Question: I have a PowerPivot table for which I need to be able to determine how long an item was in an Error state. My data set looks something like this:

What I need to be able to do is to look at the values in the ID and State columns, and see if the value in the previous row is ERROR in the State column, and the same in the ID column. If it is, I then need to calculate the difference between the Changed Date values in those two rows.
So, for example, when I got to row 4, I would see that the value in the State column for Row 3, the previous row, is ERROR, and that the value in the ID column in the previous row is the same as the current row, so I would then calculate the difference between the Changed Date values in Row 3 and Row 4 (I don't care about the values in any of the other columns for this particular requirement).
Is there a way to do this in PowerPivot? I've done a fair amount of Internet searching, and it looks like if it can be done, it would use the EARLIER or EARLIEST DAX functions, but I can't find anything that tells me how, or even if, this can be done.
Thanks.
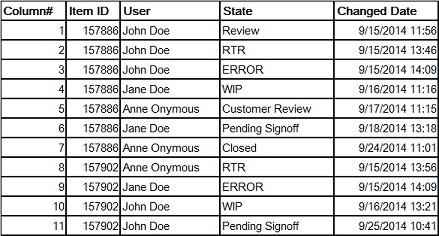
Answer: ,
I have had similar requirements many times and after a really long time of trial-and-error, I finally understood how <URL> works. It can be very powerful, but also very slow so always check for the performance of your calculations.
To answer your question, you will need to create 4 calculated columns:
1) - used for ranking the issues with same
'''
=COUNTROWS(FILTER('ID', EARLIER([Item ID]) = [Item ID] && EARLIER([Date]) >= [Date]))
'''
2) - to easily find issue that follows issue
'''
=IF([State] = "EROR",[Item Rank]+1)
'''
3) - simple lookup so that you can calculate the different
'''
=IF([Follows Error]>0,
LOOKUPVALUE([Date], [User], [User], [Item Rank], [Follows Error]),
BLANK()
)
'''
4) - calculation of time different for the specific issue
'''
=IF([State]="EROR",
DAY([Time of Following Issue])-DAY([Date]),
BLANK()
)
'''
With those calculated columns, you can then easily create a powerpivot table, drag and onto the pane and then simply add to . You will get an overview of issues that contain string "EROR" issue and the time it took to resolve them.
This is what it looks like in PowerPivot window:

And the resulting Pivot table:

You can download my <URL>.
As I mentioned, be careful with the performance as the calculated columns with nested EARLIER and IF conditions might be a bit too performance-demanding. If there is a smarter way, I would be very happy to see it, but for now this works for me just fine.
Also, keep in mind that all calculated columns could be nested into 1, but I kept them separated to make it easier to understand the formulas.
Hope this helps :-)